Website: lowes
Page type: stored-credit-cards
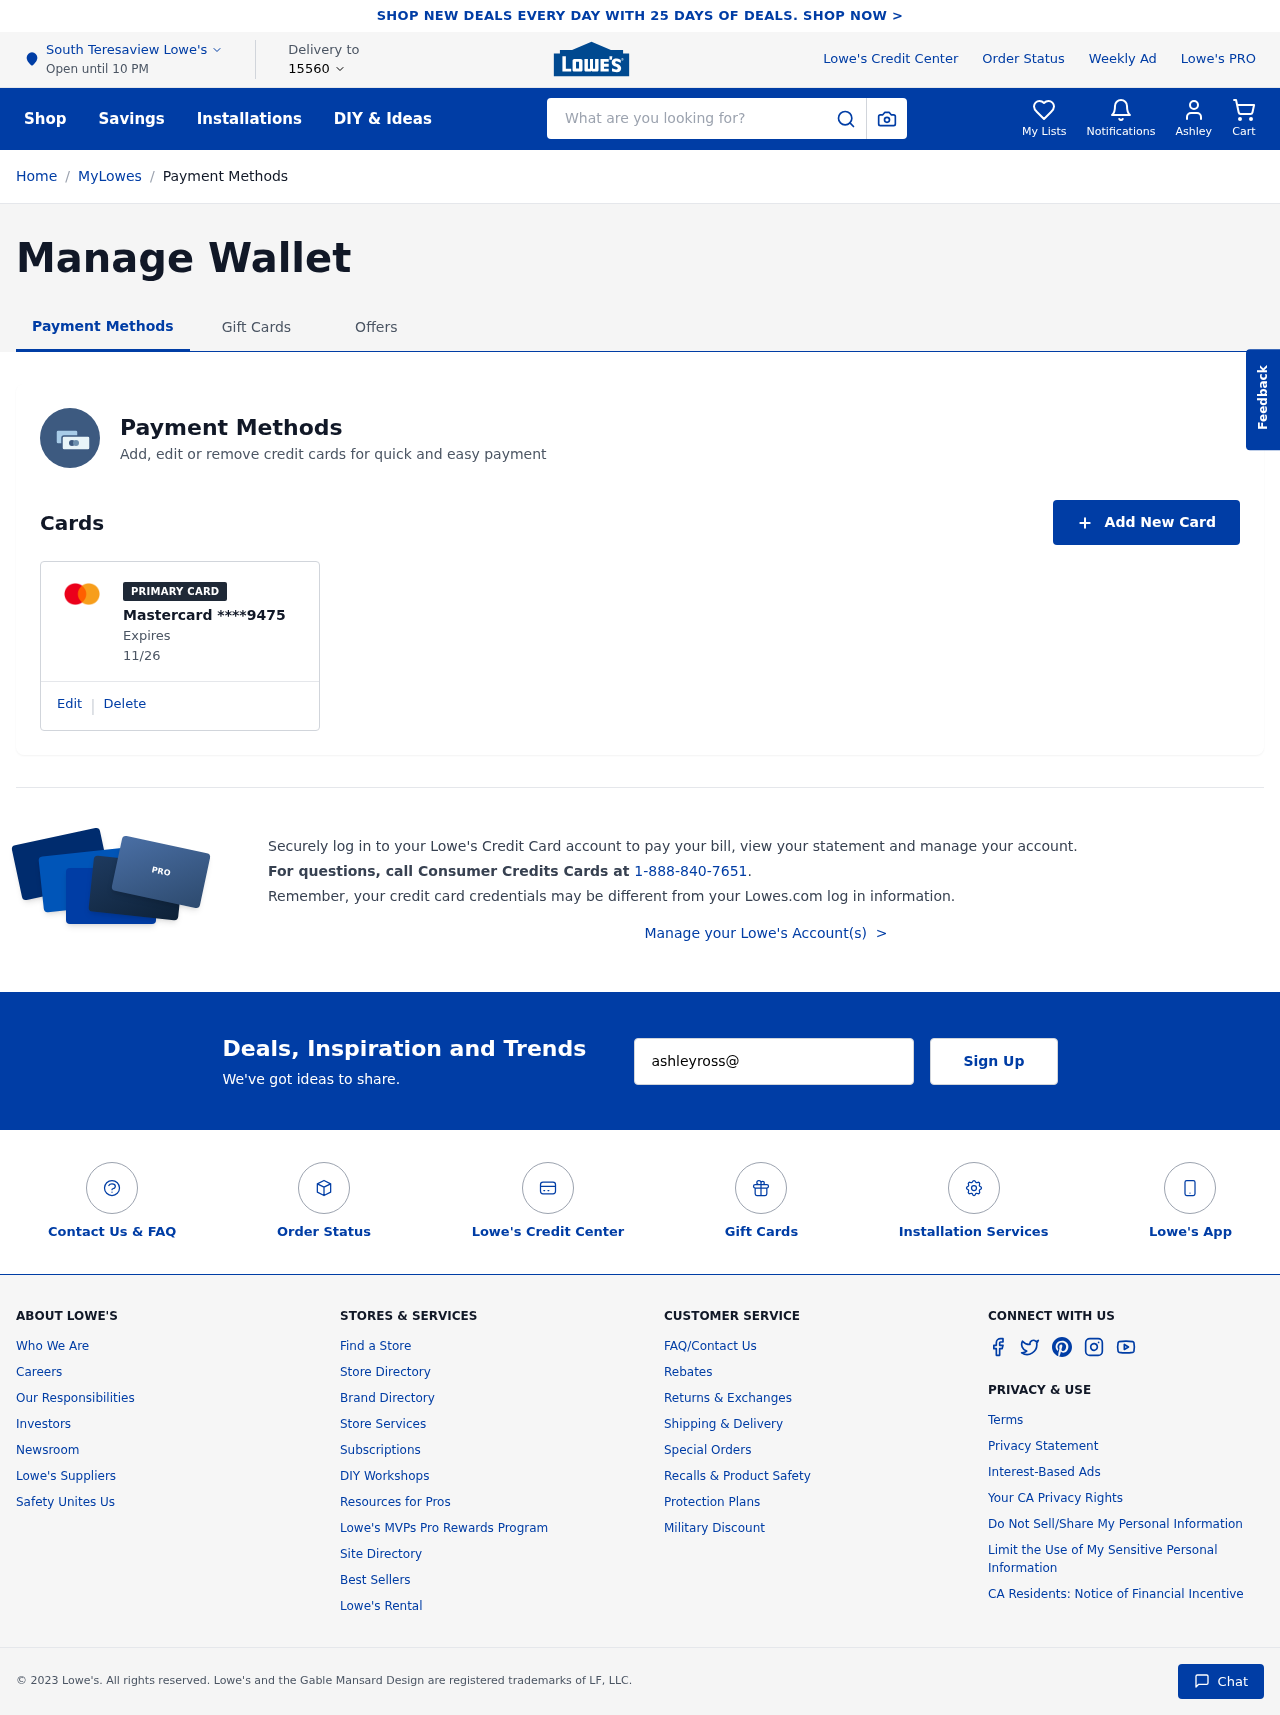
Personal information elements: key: PII_CARD_EXPIRY
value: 11/26
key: PII_CARD_LAST4
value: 9475
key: PII_CARD_TYPE
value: Mastercard
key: PII_CITY
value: South Teresaview
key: PII_EMAIL
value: ashleyross@yahoo.com
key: PII_FIRSTNAME
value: Ashley
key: PII_POSTCODE
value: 15560
Search elements: key: HEADER_SEARCH
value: What are you looking for?